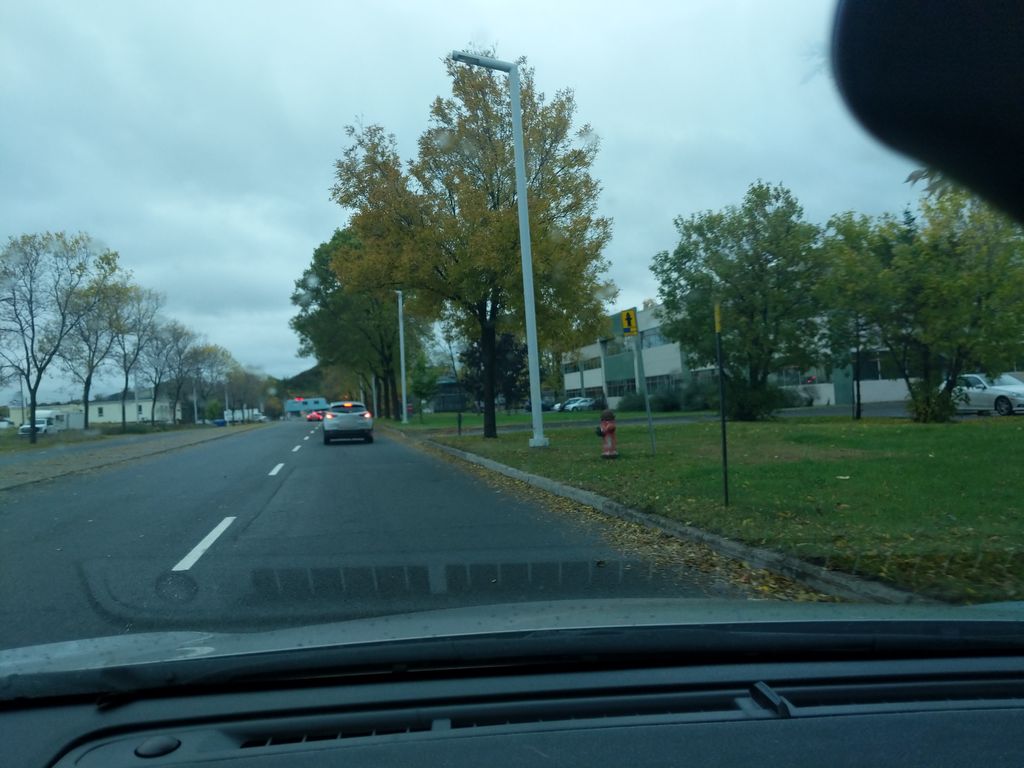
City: quebec_city